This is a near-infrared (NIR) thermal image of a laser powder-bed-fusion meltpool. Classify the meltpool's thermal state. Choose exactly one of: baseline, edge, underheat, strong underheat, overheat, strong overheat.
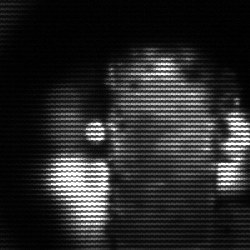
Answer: strong underheat